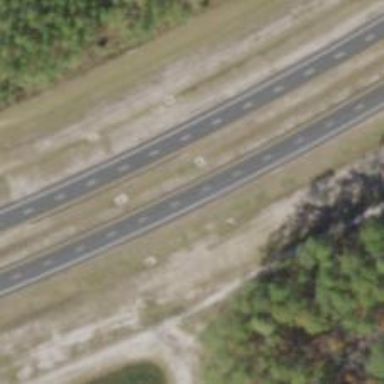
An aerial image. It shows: Trunk highway.